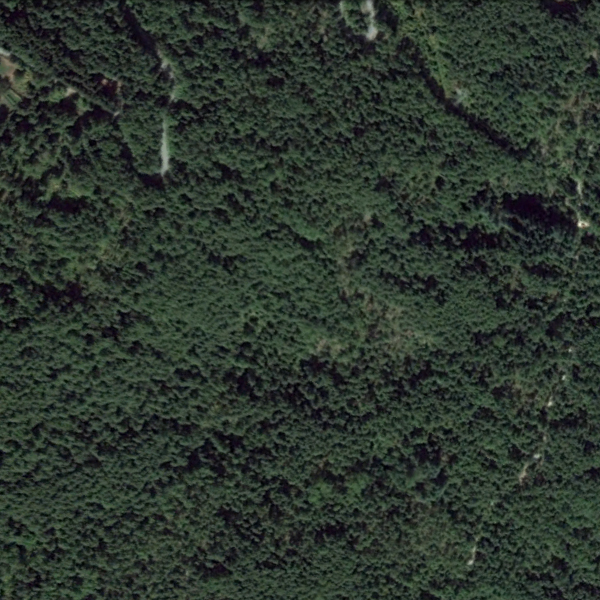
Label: Forest